Question: I'm experiencing some keyboard lag on my NSPredicate search:

some code:
'''
- (void)filterContentForSearchText:(NSString*)searchText scope:(NSString*)scope
{
NSPredicate *resultPredicate = [NSPredicate predicateWithFormat:@"(head beginswith[c] %@) OR (pro beginswith[c] %@) OR (searchableStringValue beginswith[c] %@)", searchText, searchText, searchText];
searchResults = [chengduhua filteredArrayUsingPredicate:resultPredicate];
}
'''
&&&&
'''
-(BOOL)searchDisplayController:(UISearchDisplayController *)controller shouldReloadTableForSearchString:(NSString *)searchString
{
[self filterContentForSearchText:searchString
scope:[[self.searchDisplayController.searchBar scopeButtonTitles]
objectAtIndex:[self.searchDisplayController.searchBar
selectedScopeButtonIndex]]];
return YES;
}
'''
edit: I'm also experiencing serious lag on "cancel" (the "x" on the far right of the search bar when text has been entered).
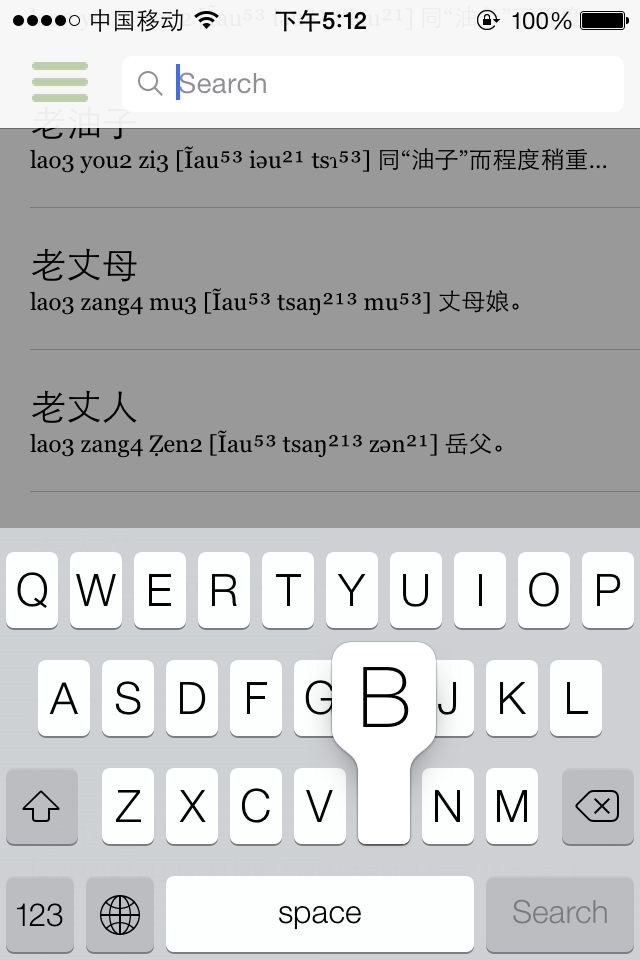
Answer: This is happening because you are performing operations in SearchDisplay delegate that are taking time.
You should check size of 'searchResults'
'''
searchResults = [chengduhua filteredArrayUsingPredicate:resultPredicate];
'''
try limiting the results.